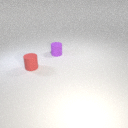
small purple rubber cylinder behind small red rubber cylinder